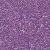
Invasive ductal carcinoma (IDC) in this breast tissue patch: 1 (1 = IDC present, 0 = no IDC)